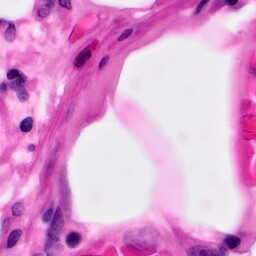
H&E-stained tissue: Pancreatic